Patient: sex M, age 52
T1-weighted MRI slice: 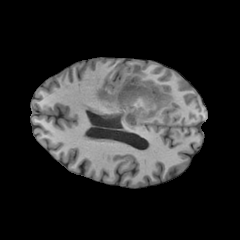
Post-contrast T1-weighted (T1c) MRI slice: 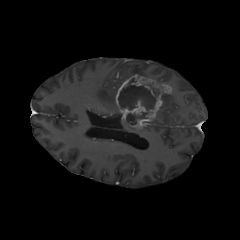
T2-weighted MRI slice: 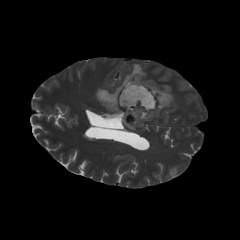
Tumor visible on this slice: yes
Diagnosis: Glioblastoma, IDH-wildtype
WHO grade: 4